RGB frame:
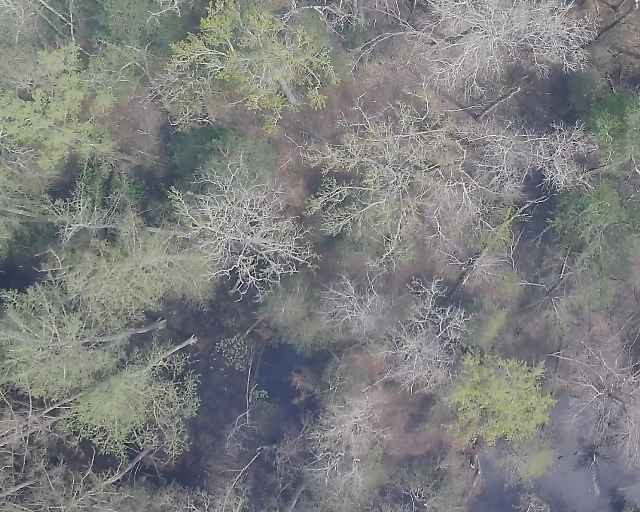
Thermal frame:
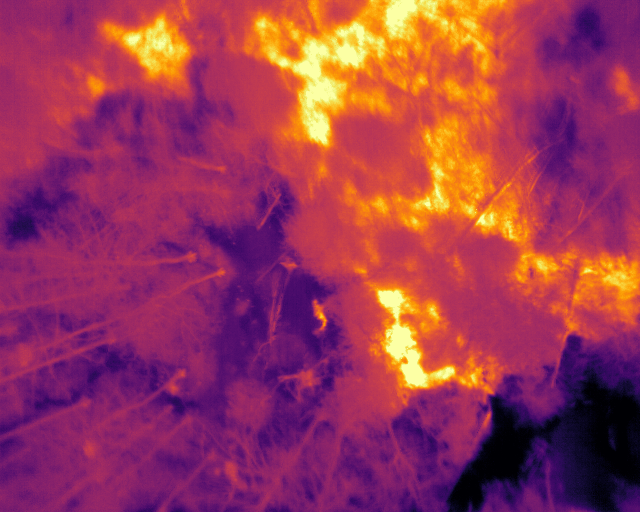
Captured: 2026-02-26 03:46:33
Pixels at or above 80 °C: 0 (fraction of frame: 0)